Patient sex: M
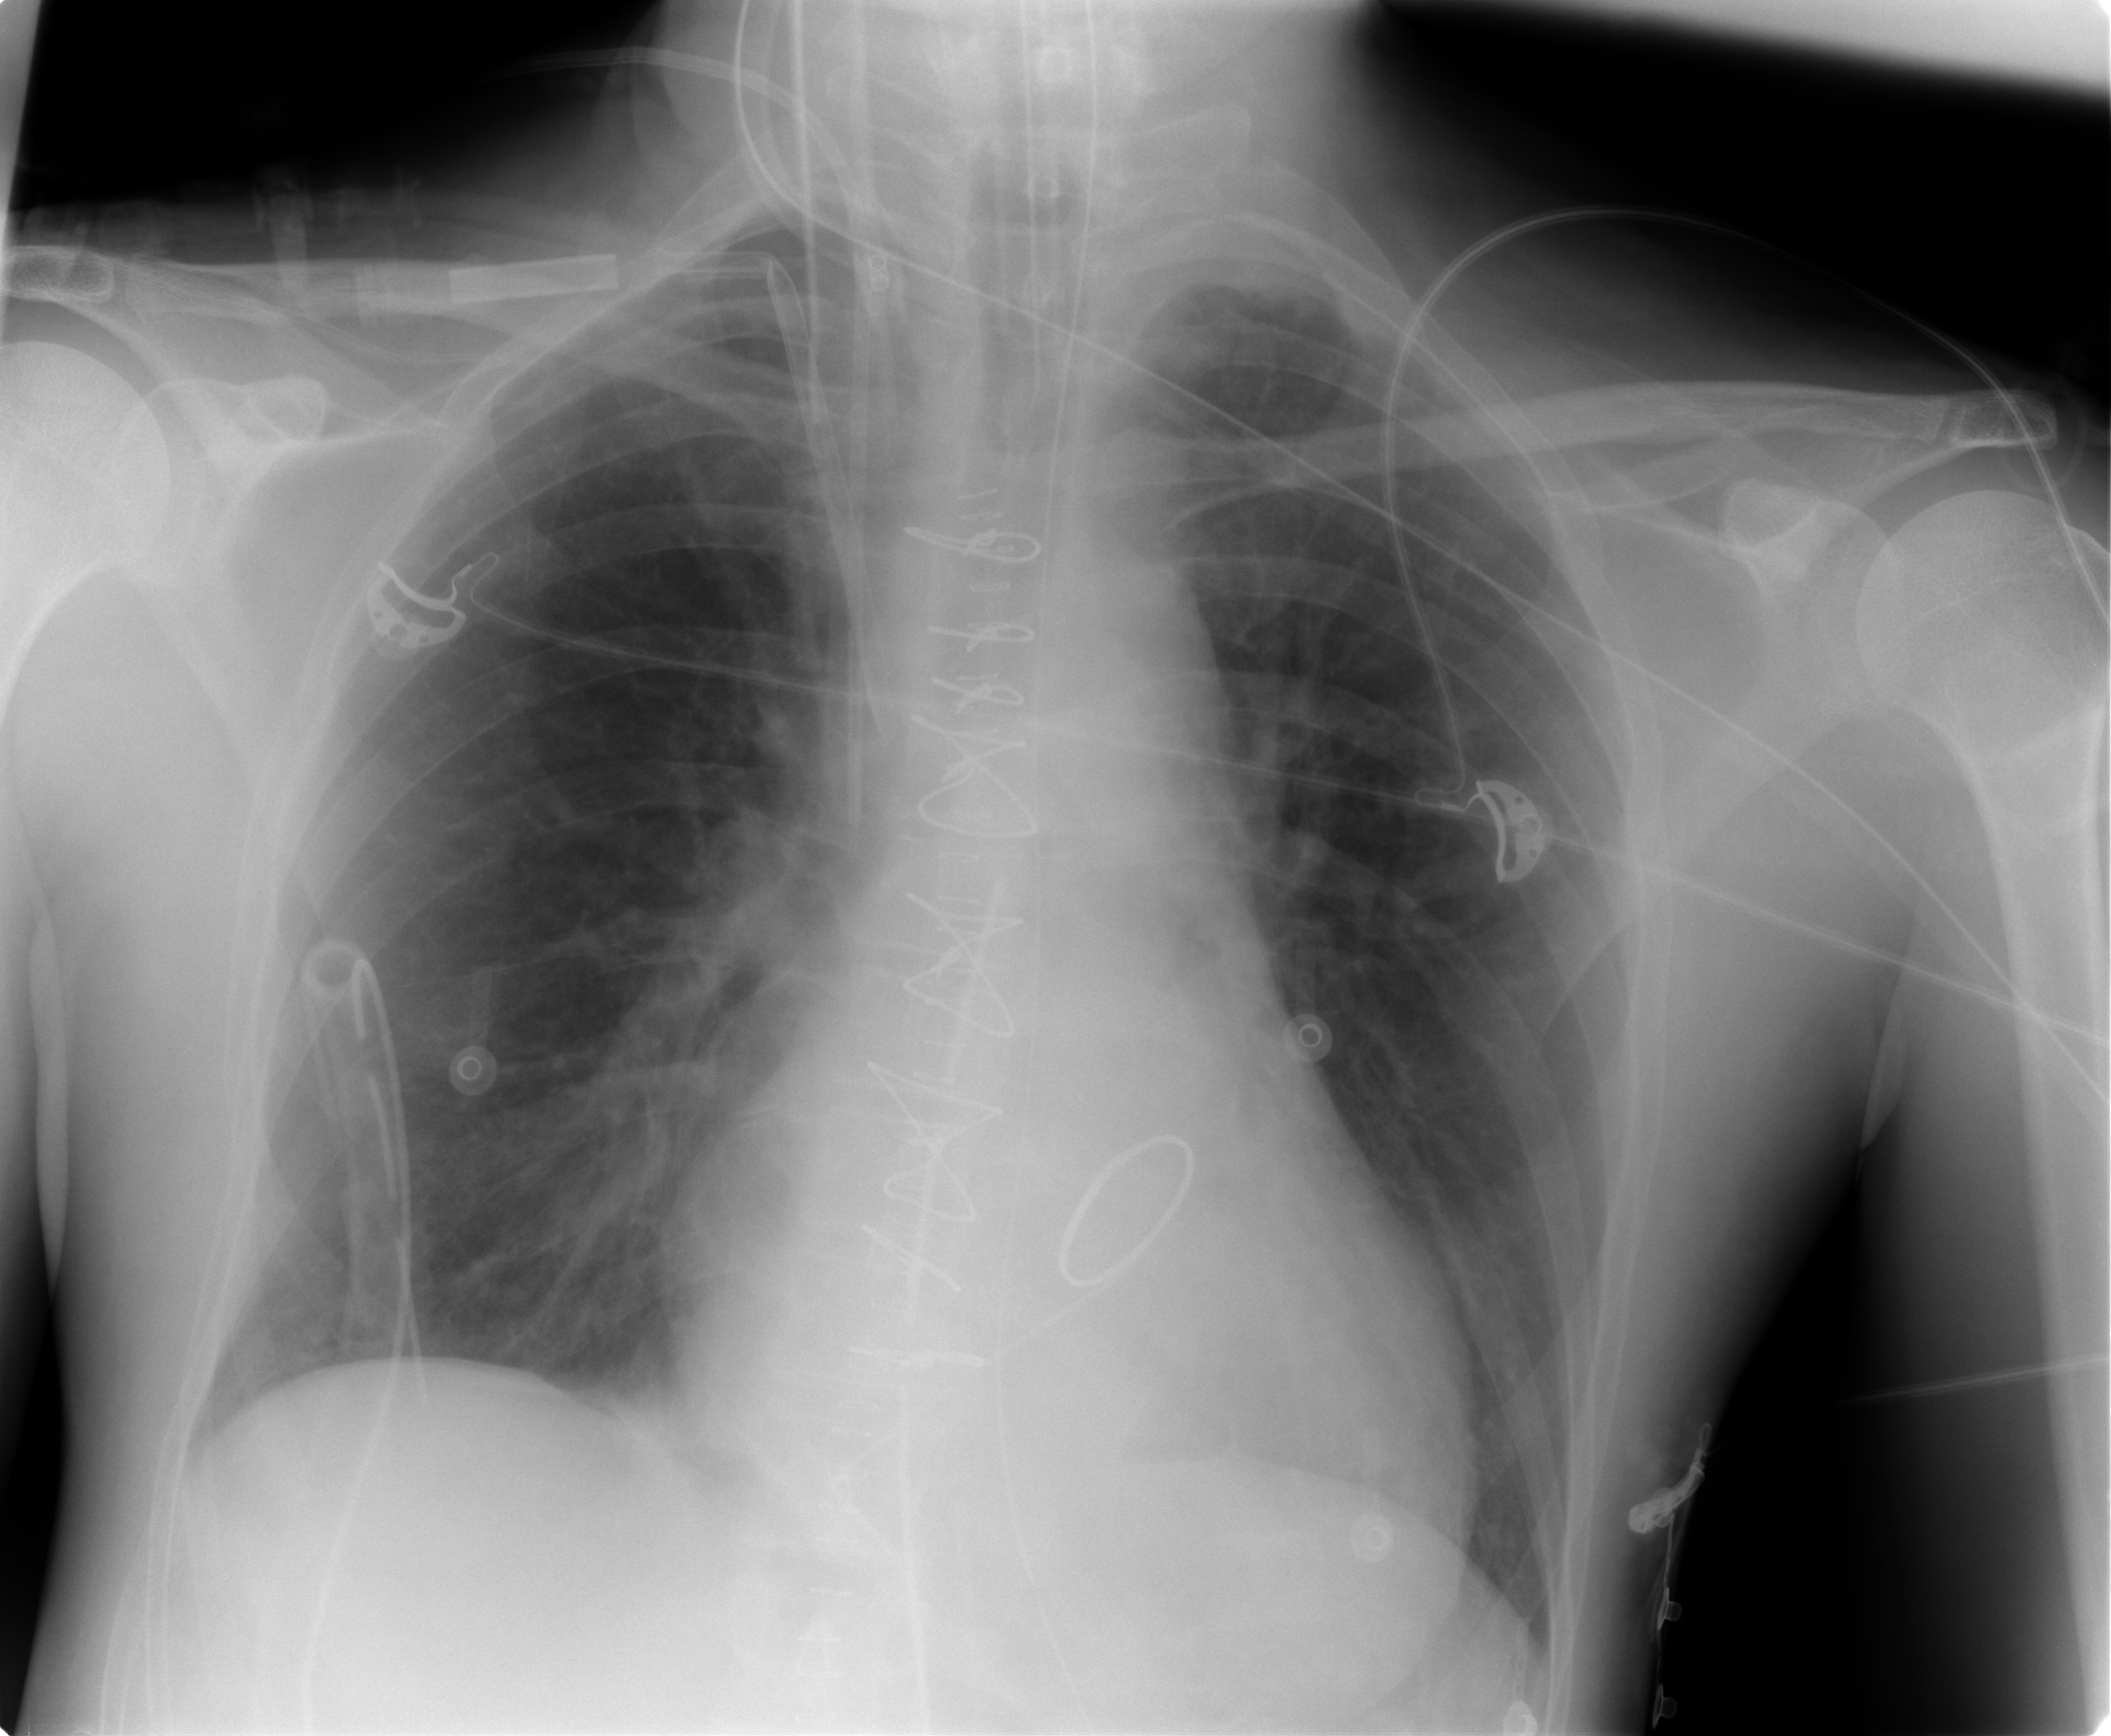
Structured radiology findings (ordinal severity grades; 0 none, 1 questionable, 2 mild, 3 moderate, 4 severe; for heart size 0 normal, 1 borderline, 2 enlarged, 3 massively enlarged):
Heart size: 2
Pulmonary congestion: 2
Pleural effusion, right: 0
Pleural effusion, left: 0
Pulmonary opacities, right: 0
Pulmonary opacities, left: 0
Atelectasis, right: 0
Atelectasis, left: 0